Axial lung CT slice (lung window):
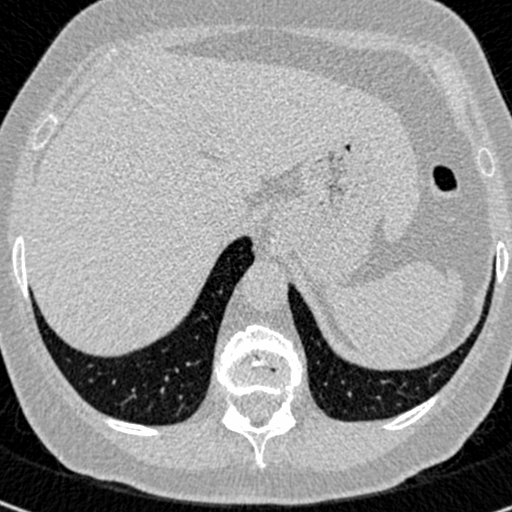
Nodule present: no